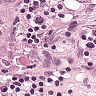
Metastatic tissue present: yes